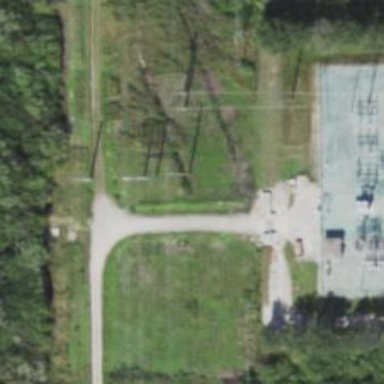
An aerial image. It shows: H-frame power tower with distinctive design.